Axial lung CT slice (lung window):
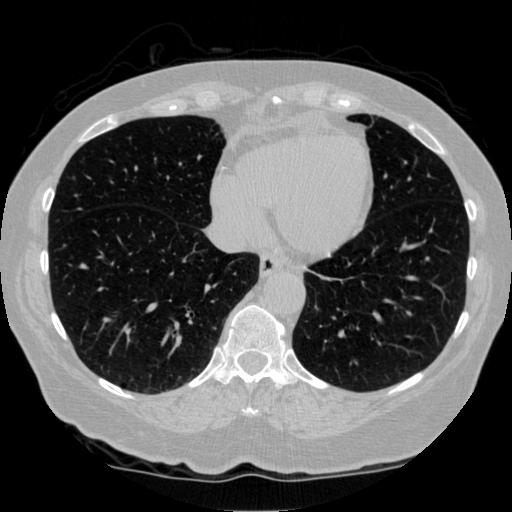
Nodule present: no